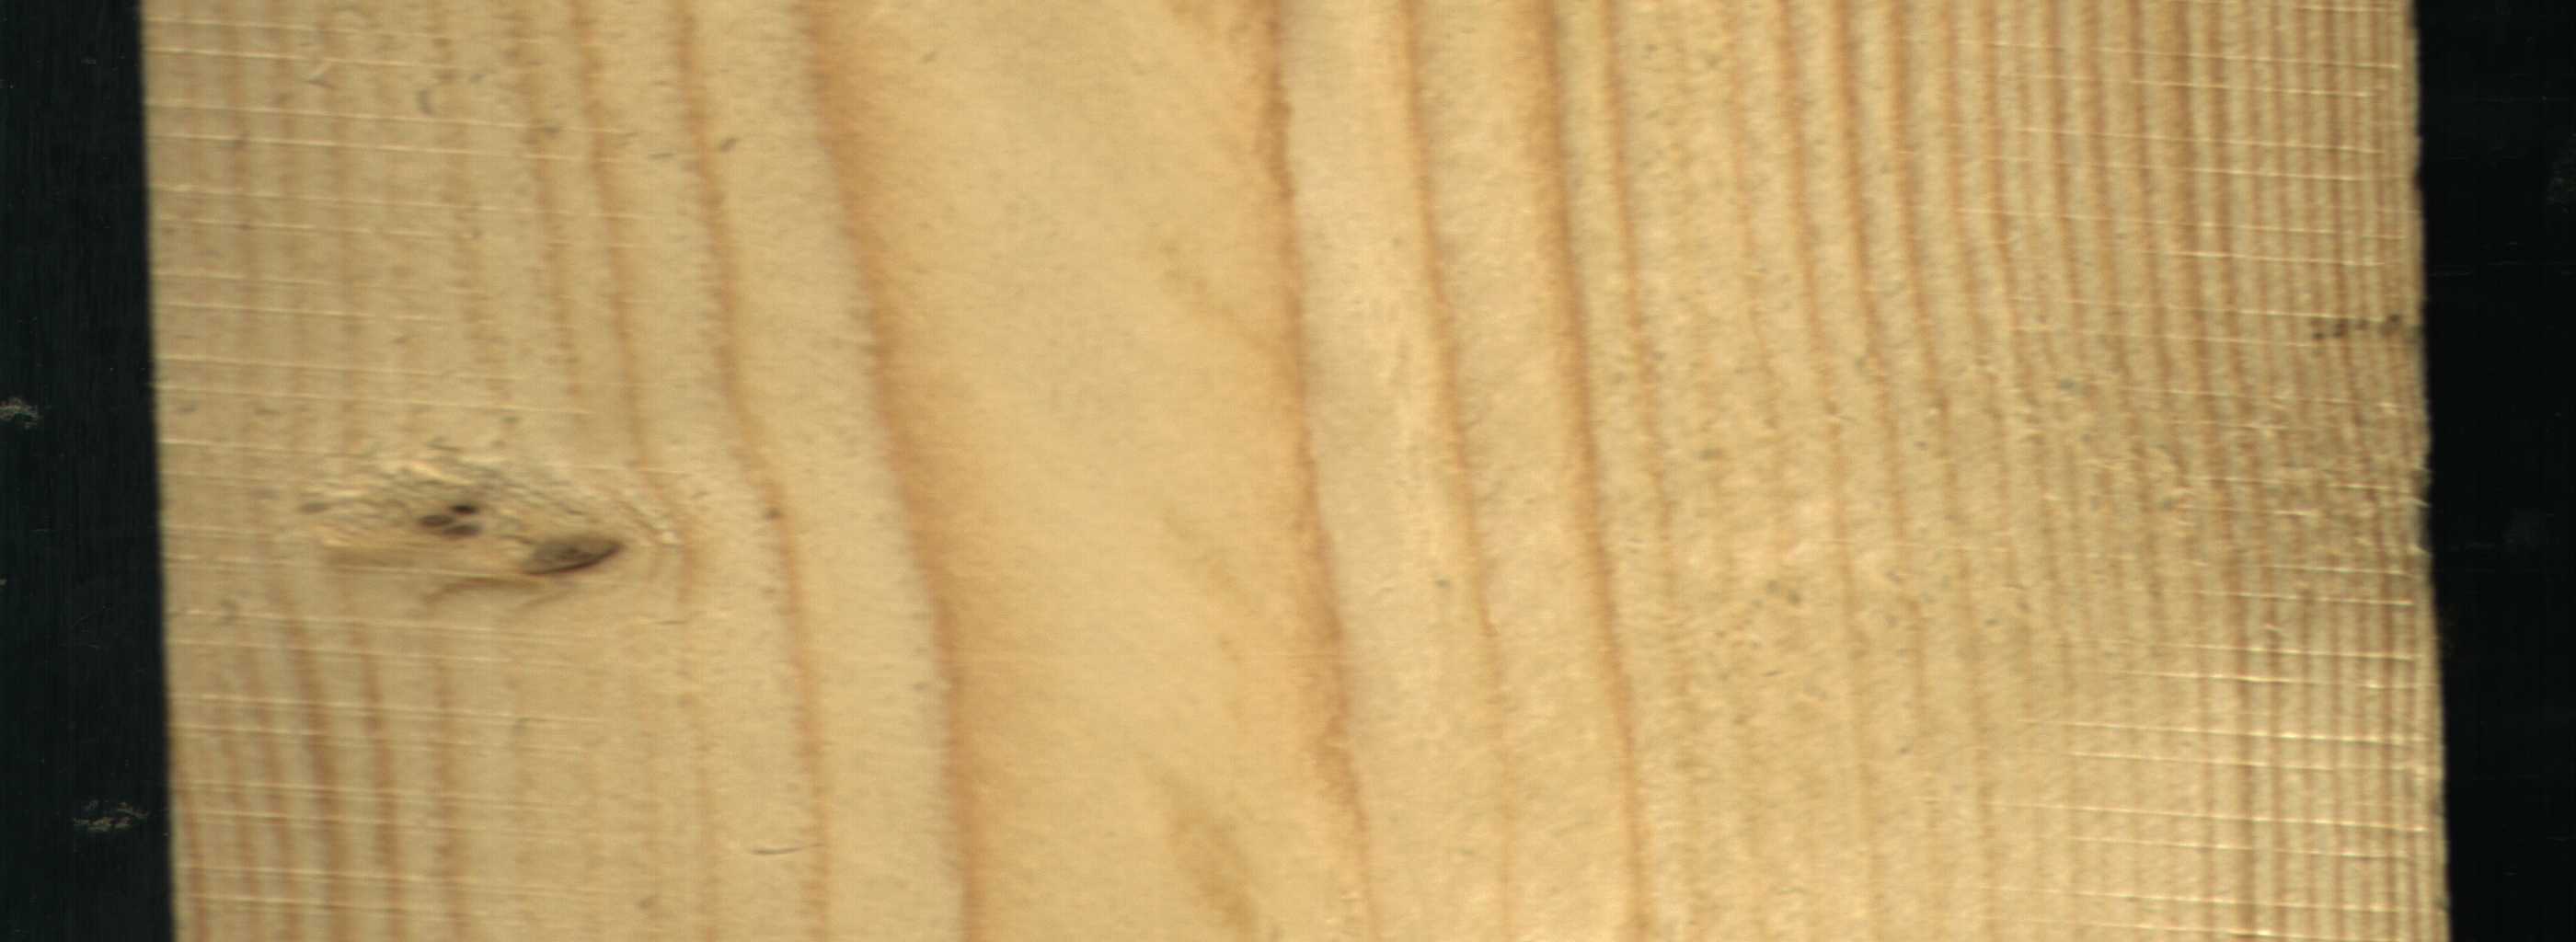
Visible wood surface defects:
Live_Knot
Live_Knot